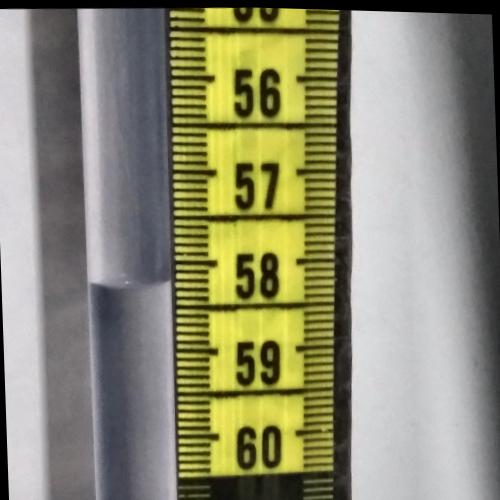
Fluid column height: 58.2 cm